Explain the disparities between the first and second image.
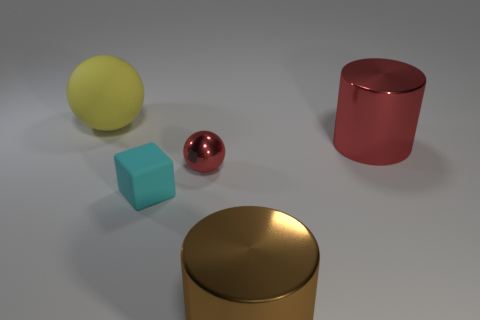
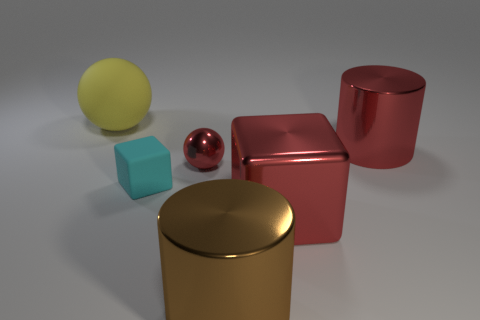
the large block has been newly placed
the large cube has been added
the red metal cube has been newly placed
the large red metal block in front of the small red ball has appeared
the red cube has been newly placed
the big red shiny cube that is in front of the cyan matte object has appeared
the big red shiny block that is in front of the tiny matte object has been newly placed
the big red metallic block right of the tiny red metallic object has appeared